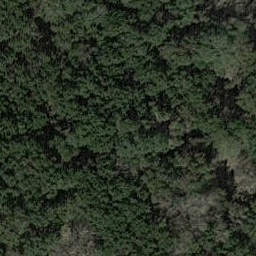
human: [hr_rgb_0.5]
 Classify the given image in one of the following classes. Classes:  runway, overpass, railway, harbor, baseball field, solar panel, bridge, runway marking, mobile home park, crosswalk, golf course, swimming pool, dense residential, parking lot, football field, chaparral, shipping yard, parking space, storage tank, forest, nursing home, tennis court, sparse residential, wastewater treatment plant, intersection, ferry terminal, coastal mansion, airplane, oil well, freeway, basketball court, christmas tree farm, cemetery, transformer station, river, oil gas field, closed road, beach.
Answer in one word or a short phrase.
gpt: forest